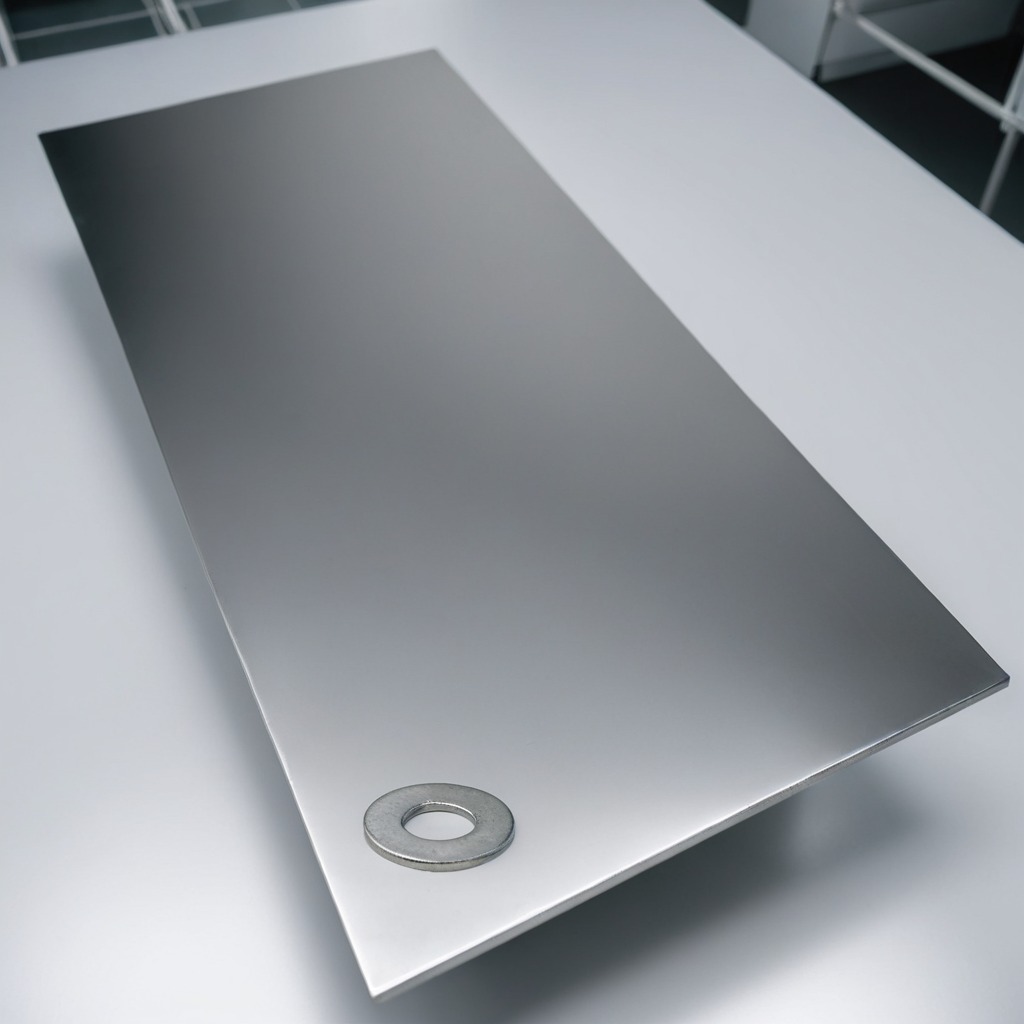
A flat metal washer is lying on the stainless steel table.